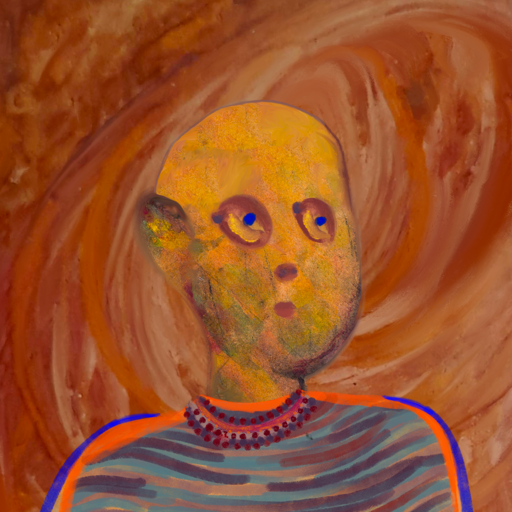
Background: Pious_Lady, Head And Neck Side: Gypsy_Mother, Face Side: Mother_And_Son_Son, Bust: Experience, Hair Side: Blank, Head Accessory: Blank, Second Necklace: Blank, Necklace: Roy_Bahadur, Baby: Blank